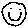
Label: smiley face